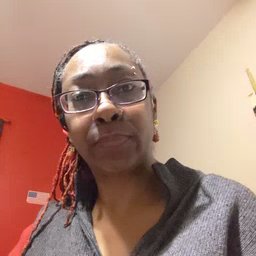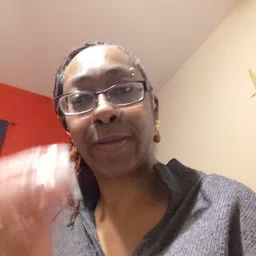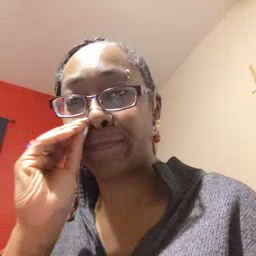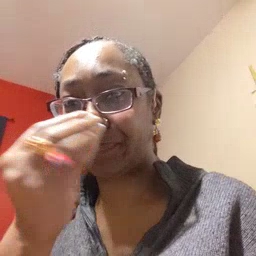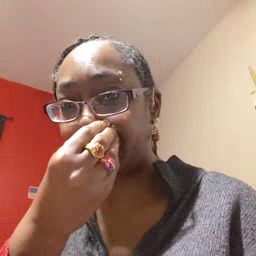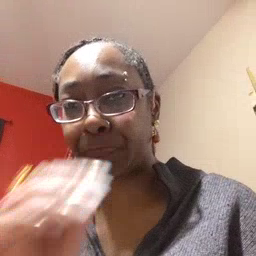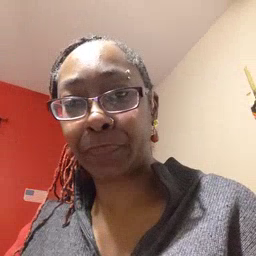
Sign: flower